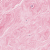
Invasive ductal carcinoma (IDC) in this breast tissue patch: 0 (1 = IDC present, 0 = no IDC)